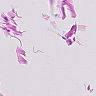
Metastatic tissue present: no